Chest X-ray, PA view. Patient: 57 years old, sex M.
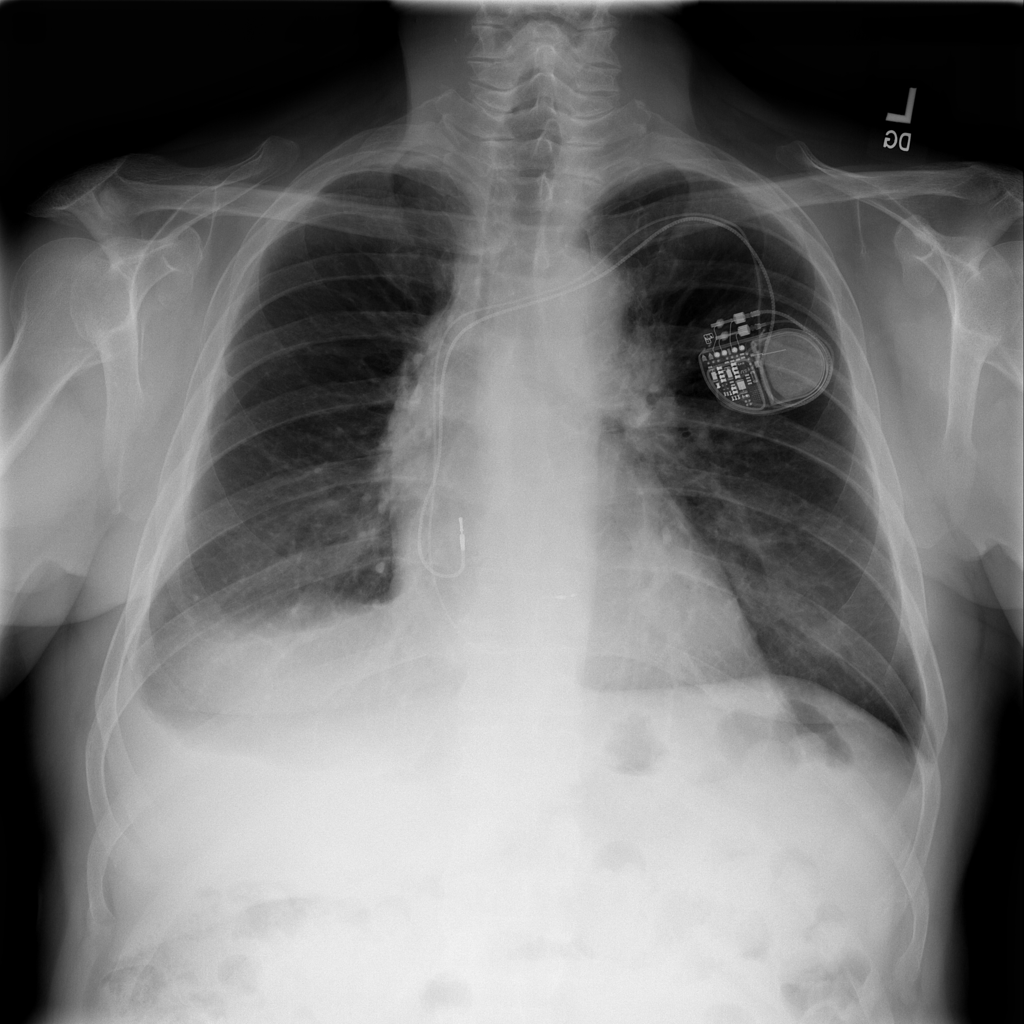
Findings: Effusion, Fibrosis, Infiltration